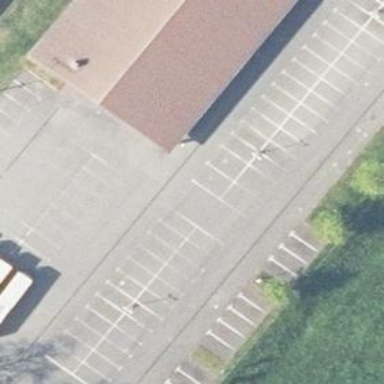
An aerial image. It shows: Parking area.